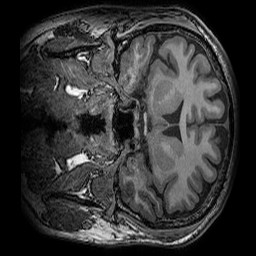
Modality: T1w
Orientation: coronal
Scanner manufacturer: ge
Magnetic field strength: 3 T
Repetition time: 0.008156 s
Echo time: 0.00318 s